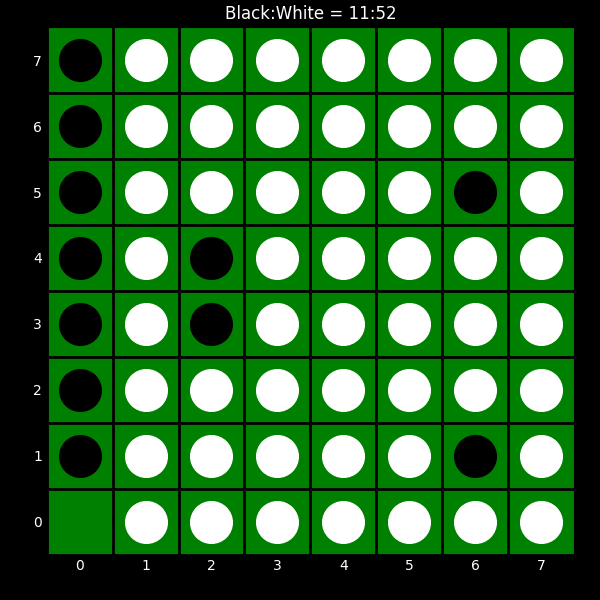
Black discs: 11
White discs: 52